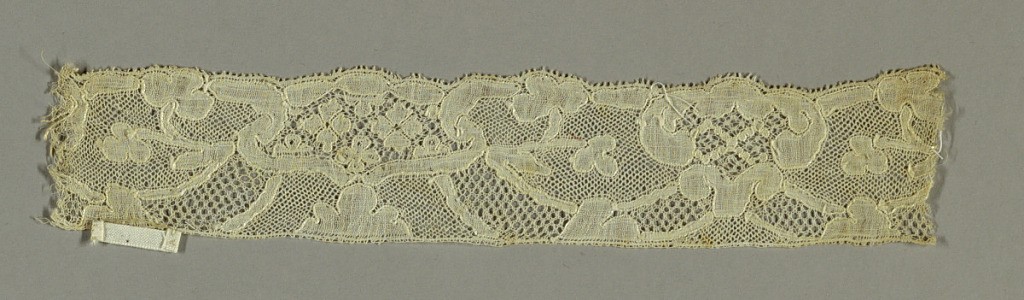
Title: Border
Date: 18th century
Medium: linen Technique: bobbin lace, Mechlin style
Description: Louis XV pattern, details in different stitches.